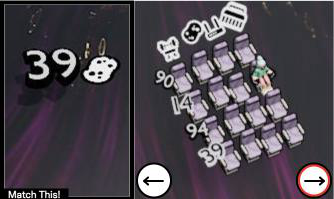
Task: seats
Answer: no